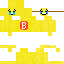
A female human skin with pale skin, wearing brown long hair dressed in a blue hoodie and black pants, featuring a closed mouth.